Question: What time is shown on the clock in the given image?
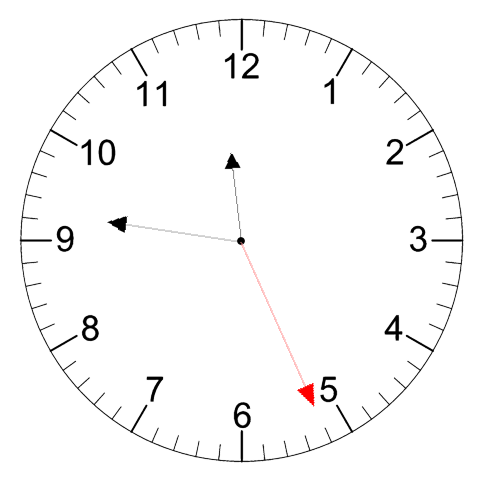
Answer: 11:46:26